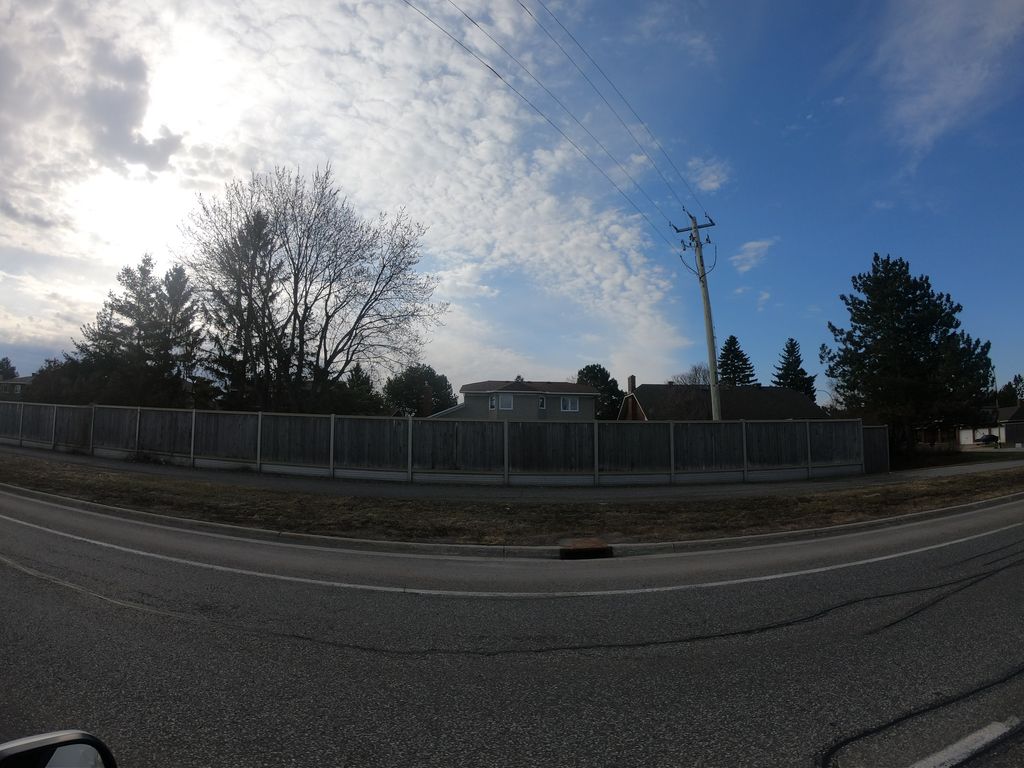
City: ottawa-gatineau